Question: I'm trying to work a simple Bezier curve but I just can't understand the maths behind it, if someone could explain to me this simple Bezier curve it would be awesome :)
We have
'''
point1
X: 0
Y: 0
point2
X: 100
Y: 100
control point1
X: 0
Y: 100
'''
So basically we have a line that starts from the top left and will get a diagonal line from the top left to the bottom right of a 100 by 100 pixel square, but now I want to try and pull that line to the control point at X position 0 and Y position 100, could someone explain to me the simple maths that happens here, can if possible show the calculations with my values :).
Thank you
P.S. a basic picture

UPDATE
Here is my simple javascript code that uses the equation
'''
canvasHolder = document.getElementById( 'canvas' );
canvas = canvasHolder.getContext('2d');
var deltaT = 0.10;
var point1 = new Point(300,300);
var point2 = new Point(400,400);
var controlPoint1 = new Point(100,200);
//Bezier cruve
for( var i = 0; i < 10; i++ )
{
var t = (i/10) * 0.1;
var xPos = ( 1.0 * - t*t ) * point1.x + 2.0 * ( 1 - t ) * t * controlPoint1.x + t * t * point2.x;
var yPos = ( 1.0 * - t*t ) * point1.y + 2.0 * ( 1 - t ) * t * controlPoint1.y + t * t * point2.y;
console.log( "xPos = " + xPos + ", yPos = " + yPos );
var particle = new Particle( "circle", xPos, yPos, 5, "#FF0000", "#333333");
particles[i] = particle;
}
'''
here is the output for that
'''
xPos = 0, yPos = 0 bezierCurve.js:35
xPos = 1.9900000000000004, yPos = 3.970000000000001 bezierCurve.js:35
xPos = 3.9600000000000004, yPos = 7.880000000000001 bezierCurve.js:35
xPos = 5.909999999999999, yPos = 11.729999999999999 bezierCurve.js:35
xPos = 7.840000000000001, yPos = 15.520000000000001 bezierCurve.js:35
xPos = 9.75, yPos = 19.25 bezierCurve.js:35
xPos = 11.639999999999997, yPos = 22.919999999999998 bezierCurve.js:35
xPos = 13.509999999999996, yPos = 26.529999999999998 bezierCurve.js:35
xPos = 15.360000000000003, yPos = 30.080000000000005 bezierCurve.js:35
xPos = 17.190000000000005, yPos = 33.57000000000001
'''
any reason on why I am getting this result
Edit,
its ok i was doing this
'''
var xPos = ( 1.0 * - t*t ) * point1.x + 2.0 * ( 1 - t ) * t * controlPoint1.x + t * t * point2.x;
'''
when it is this
'''
var xPos = ( 1.0 - t*t ) * point1.x + 2.0 * ( 1 - t ) * t * controlPoint1.x + t * t * point2.x;
'''
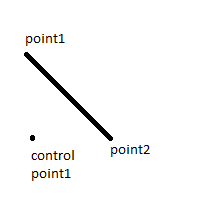
Answer: Bezier curves are parametric curves. That means that you will have 2 equations: 1 for the x coordinates over the curve, and the other for the y coordinates over the curve.
In this case, you're working with a quadratic bezier. The equation for <URL> is:
> x(t) = (1.0 - t^2) * p0.x + 2.0 * (1 - t) * t * p1.x + t^2 * p2.x;
y(t) = (1.0 - t^2) * p0.y + 2.0 * (1 - t) * t * p1.y + t^2 * p2.y;
In this case, p0 is the start point, p1 is the control point, and p2 is the end point.
t varies from 0 to 1 over the curve. So to draw it using a standard line drawing function, you'd do the following:
'''
float numDivisions = 100.0; // <- You need to decide what this value should be. See below
float t;
float deltaT = t / numDivisions;
MoveTo (p0.x, p0.y);
for (t = 0; t <= 1.0; t += deltaT)
{
x = (1.0 - t*t) * p0.x + 2.0 * (1 - t) * t * p1.x + t * t * p2.x;
y = (1.0 - t*t) * p0.y + 2.0 * (1 - t) * t * p1.y + t * t * p2.y;
LineTo (x, y);
}
'''
The numDivisions will control the resolution of the curves. If you only have 3 divisions, you'll get the start point, 1 point in the middle (parametrically speaking), and the end point. If you use 10,000 points, you'll probably draw much more than you need to. A rule of thumb is that the straight lines connecting the points will always be longer than the actual curve, so you never need to use a number of divisions greater than that. (You can use a Euclidean distance between the points.)